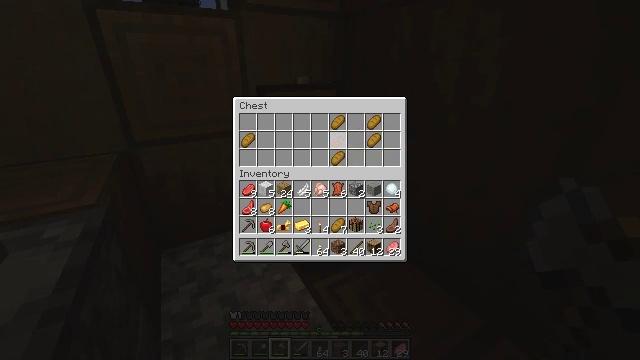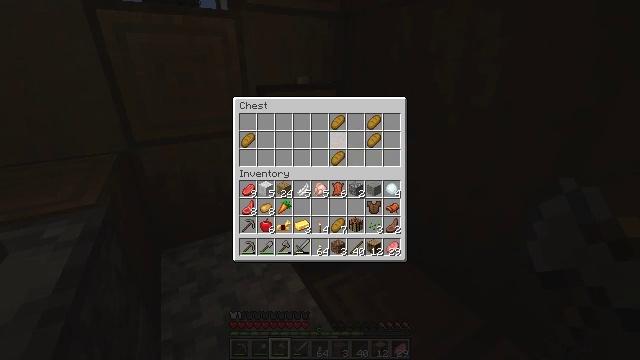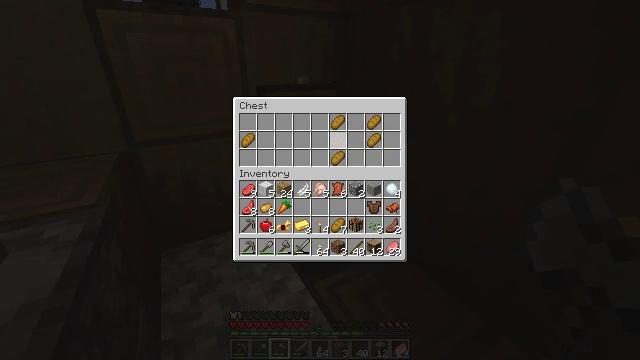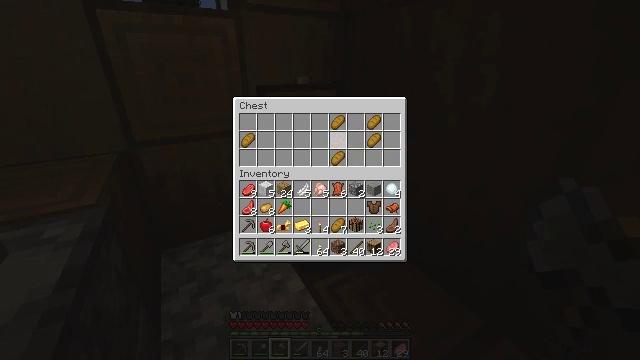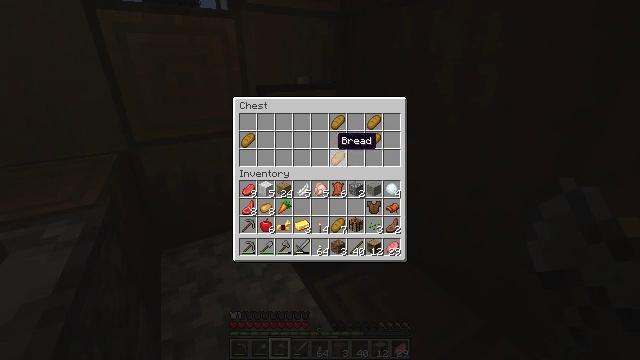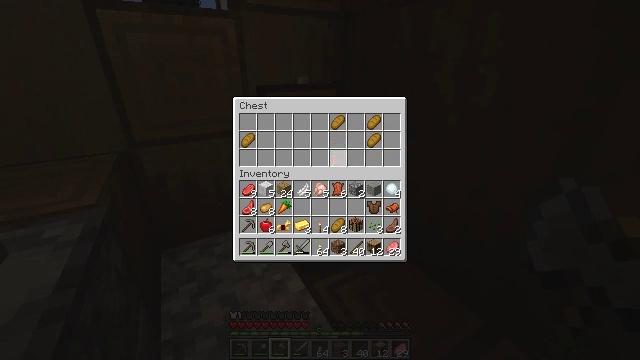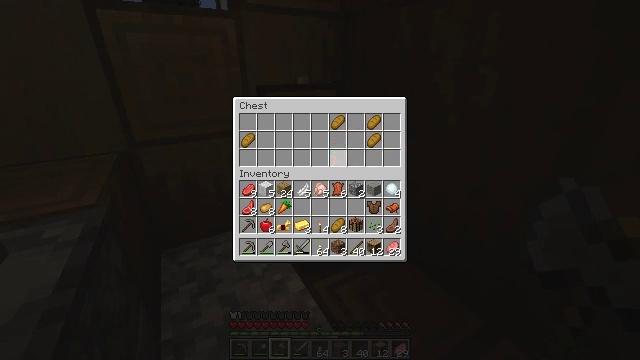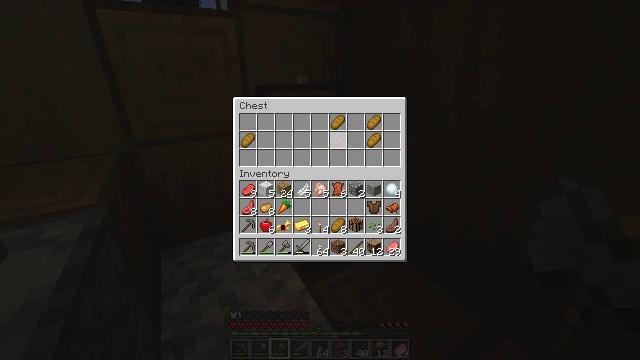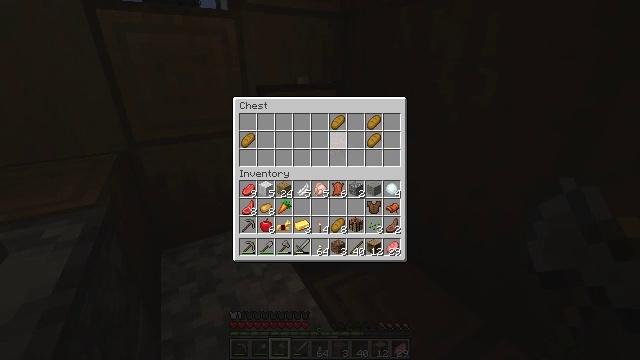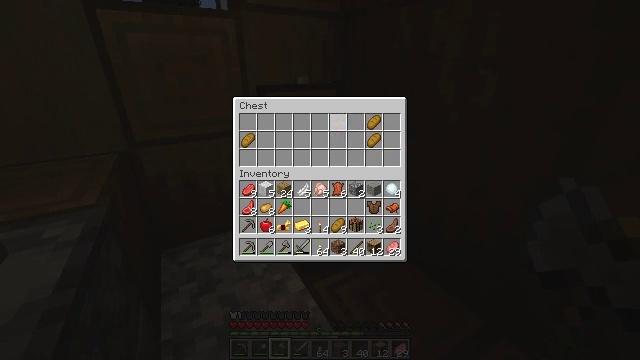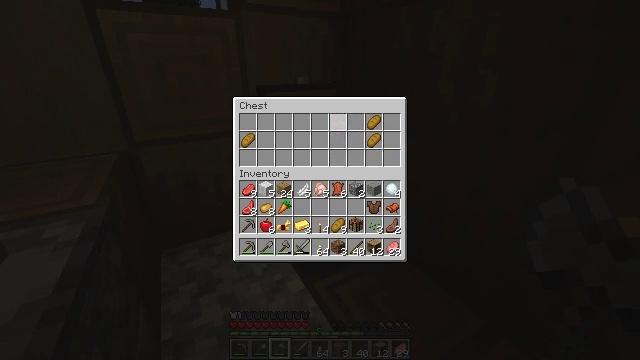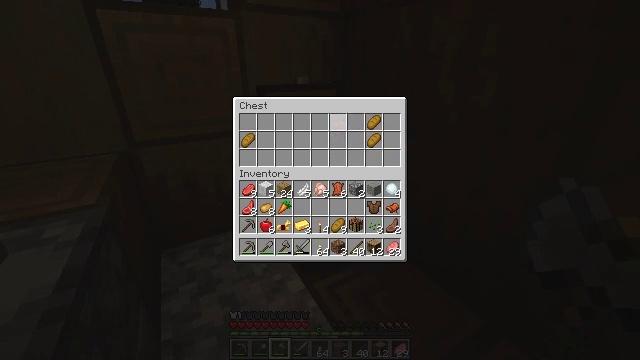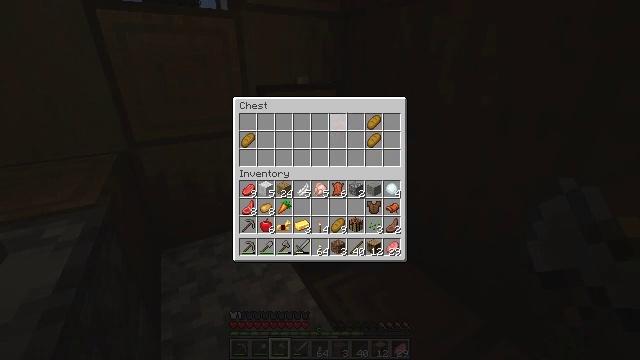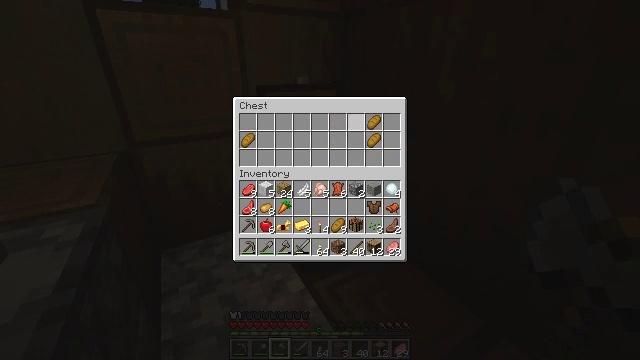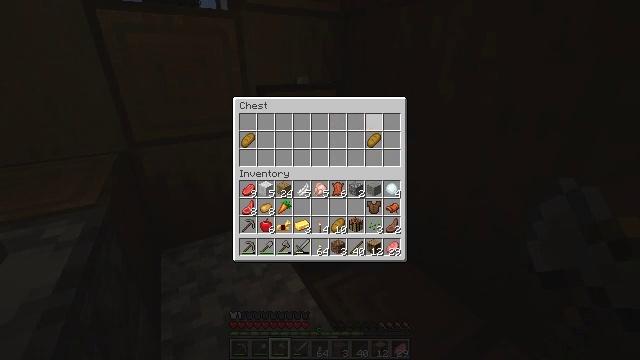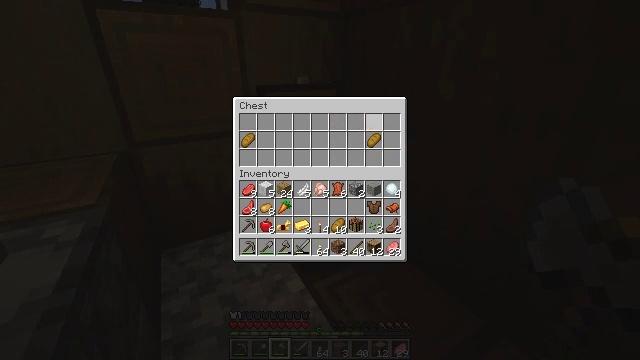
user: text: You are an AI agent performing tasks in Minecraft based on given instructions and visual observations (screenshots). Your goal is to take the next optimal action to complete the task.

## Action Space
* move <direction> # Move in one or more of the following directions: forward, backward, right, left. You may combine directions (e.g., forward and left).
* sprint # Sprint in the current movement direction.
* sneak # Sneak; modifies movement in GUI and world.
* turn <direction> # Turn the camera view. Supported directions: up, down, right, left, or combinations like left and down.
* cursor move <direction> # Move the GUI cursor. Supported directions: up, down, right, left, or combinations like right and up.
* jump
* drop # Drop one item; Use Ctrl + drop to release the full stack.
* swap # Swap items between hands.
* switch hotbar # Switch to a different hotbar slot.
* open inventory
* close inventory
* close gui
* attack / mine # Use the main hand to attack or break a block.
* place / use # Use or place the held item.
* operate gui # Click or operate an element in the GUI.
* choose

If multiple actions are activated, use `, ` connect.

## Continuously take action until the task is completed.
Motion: motion action
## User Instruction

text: Break the potato plant to gather potatoes.
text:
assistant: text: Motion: sneak, choose
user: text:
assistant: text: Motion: sneak, choose
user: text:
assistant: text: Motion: sneak
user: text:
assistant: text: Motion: sneak
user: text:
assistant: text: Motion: sneak, choose
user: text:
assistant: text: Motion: sneak, choose
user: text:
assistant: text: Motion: sneak, cursor move up
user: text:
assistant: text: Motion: sneak, cursor move up
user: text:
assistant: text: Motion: sneak, cursor move up, choose
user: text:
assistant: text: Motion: sneak, choose
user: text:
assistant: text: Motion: sneak, choose
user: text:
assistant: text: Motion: sneak, cursor move right, choose
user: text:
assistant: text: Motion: sneak, cursor move right
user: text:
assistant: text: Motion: sneak, cursor move right, choose
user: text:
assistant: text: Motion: sneak, choose
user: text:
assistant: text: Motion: sneak, choose
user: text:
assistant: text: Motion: sneak, choose
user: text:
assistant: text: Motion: sneak
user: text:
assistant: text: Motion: sneak, choose
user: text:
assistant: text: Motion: sneak, choose
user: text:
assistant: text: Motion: sneak, choose
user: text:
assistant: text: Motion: sneak
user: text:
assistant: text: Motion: sneak, choose
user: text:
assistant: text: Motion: sneak, choose
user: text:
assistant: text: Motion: sneak, cursor move left, choose
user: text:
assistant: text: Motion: sneak, cursor move left
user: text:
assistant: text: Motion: sneak, cursor move left
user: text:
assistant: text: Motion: sneak, cursor move left
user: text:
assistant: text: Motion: sneak, cursor move left
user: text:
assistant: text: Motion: sneak